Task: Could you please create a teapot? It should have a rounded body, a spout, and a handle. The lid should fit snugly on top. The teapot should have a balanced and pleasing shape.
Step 214:
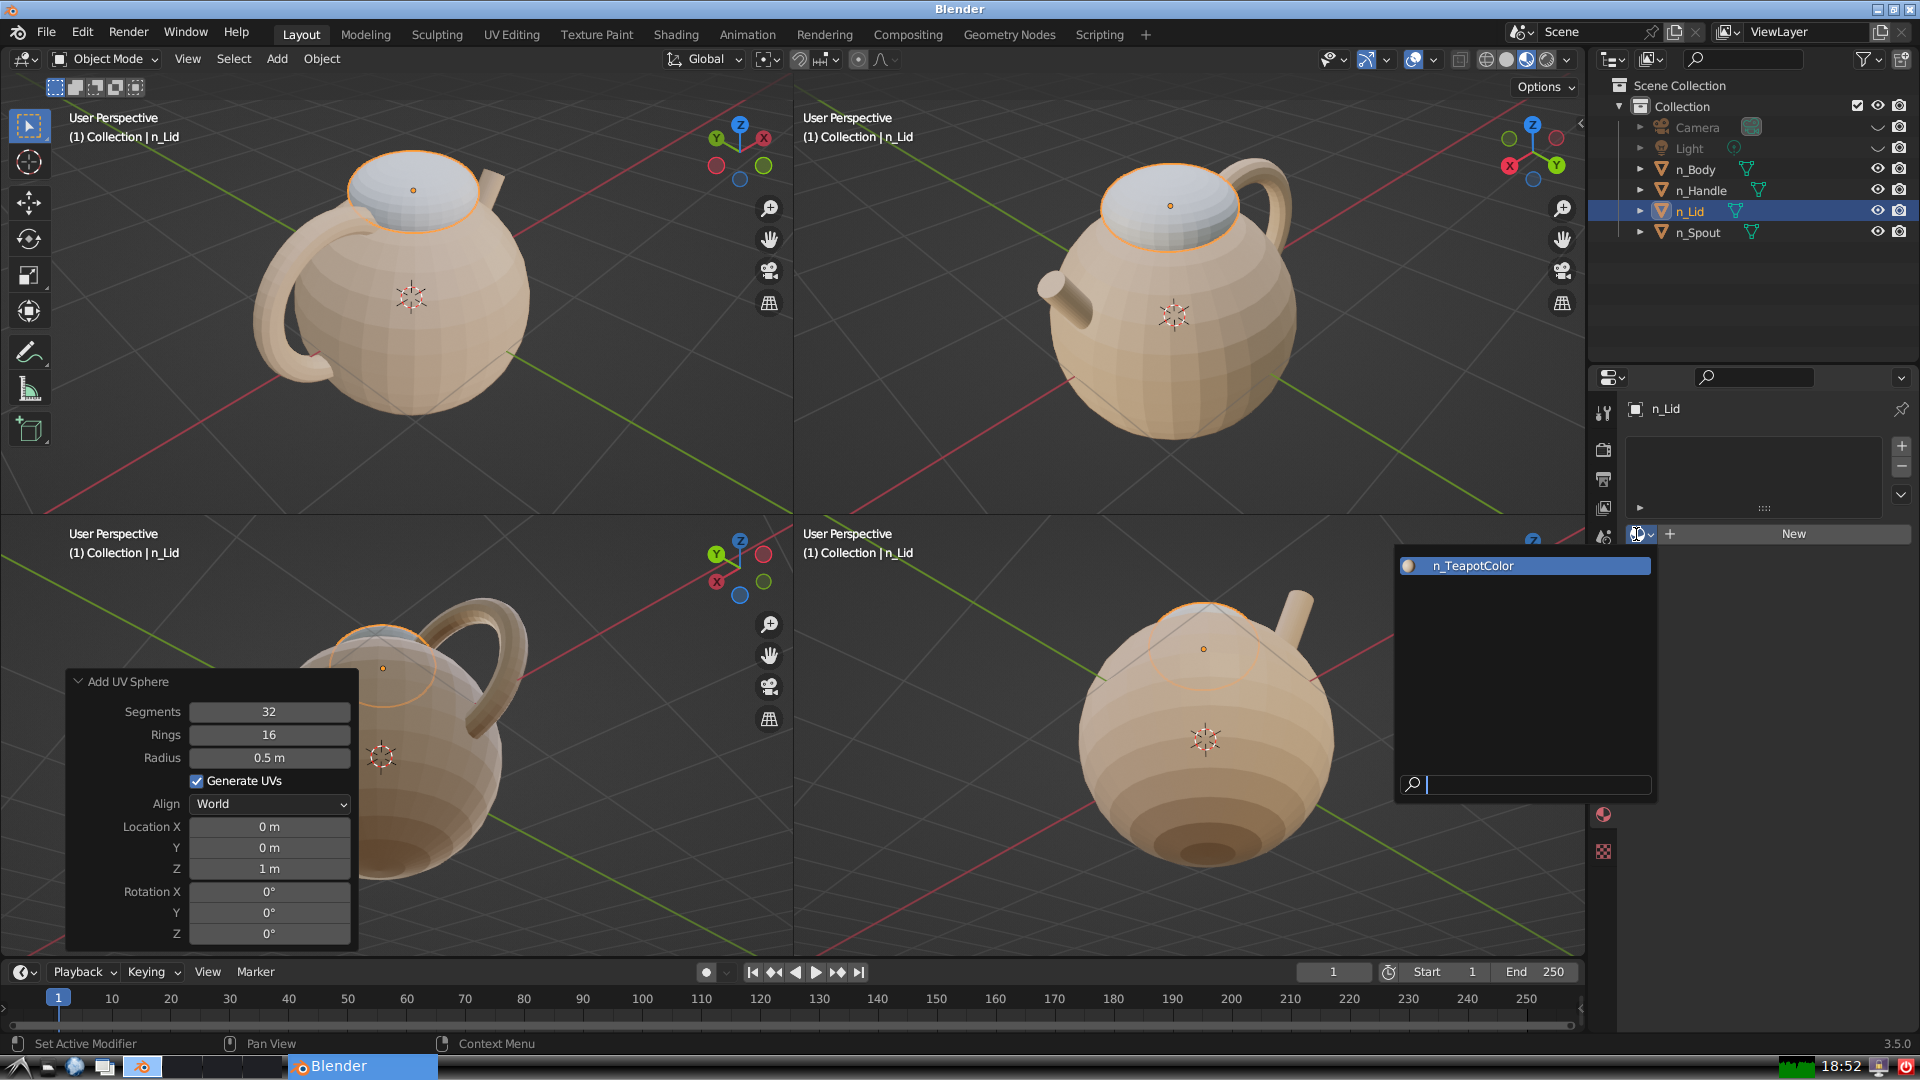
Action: input_text: n_TeapotColor